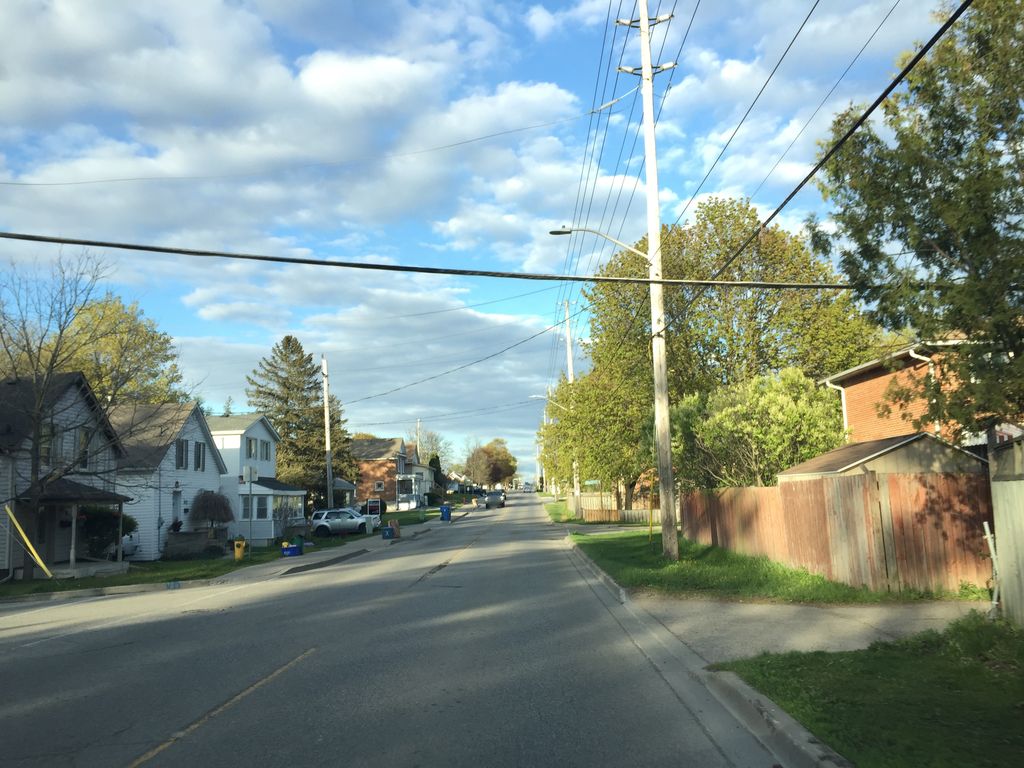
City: kitchener-waterloo